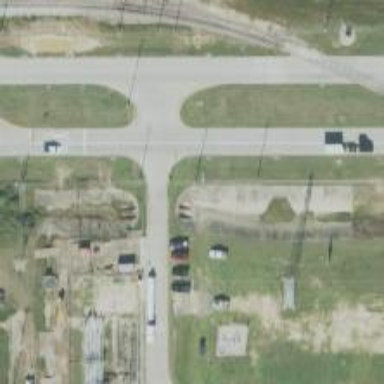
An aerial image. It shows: Tertiary link road.